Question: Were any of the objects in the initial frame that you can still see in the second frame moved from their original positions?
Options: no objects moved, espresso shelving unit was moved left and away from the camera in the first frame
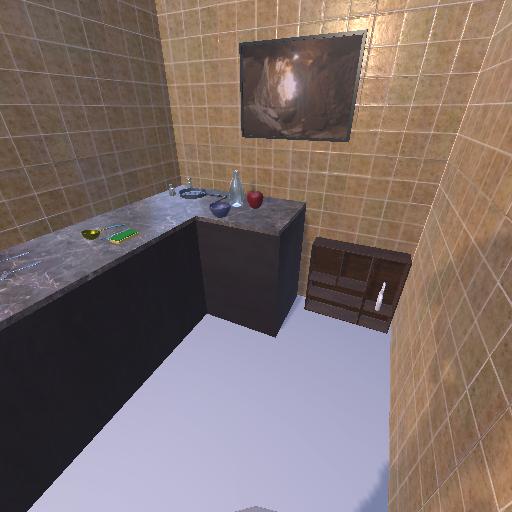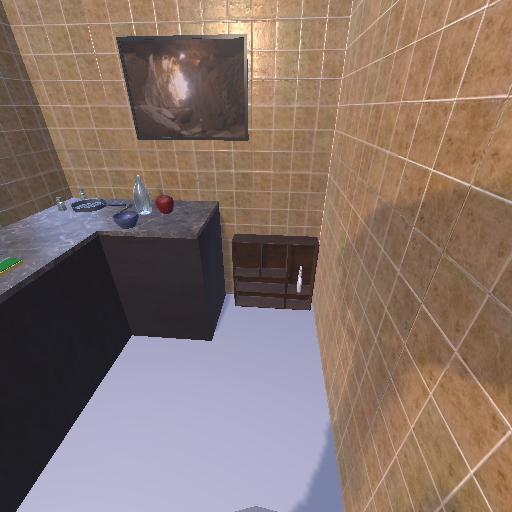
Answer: no objects moved